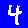
Digit: 4